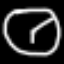
Label: clock